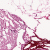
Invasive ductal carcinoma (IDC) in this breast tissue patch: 0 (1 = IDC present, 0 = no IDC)